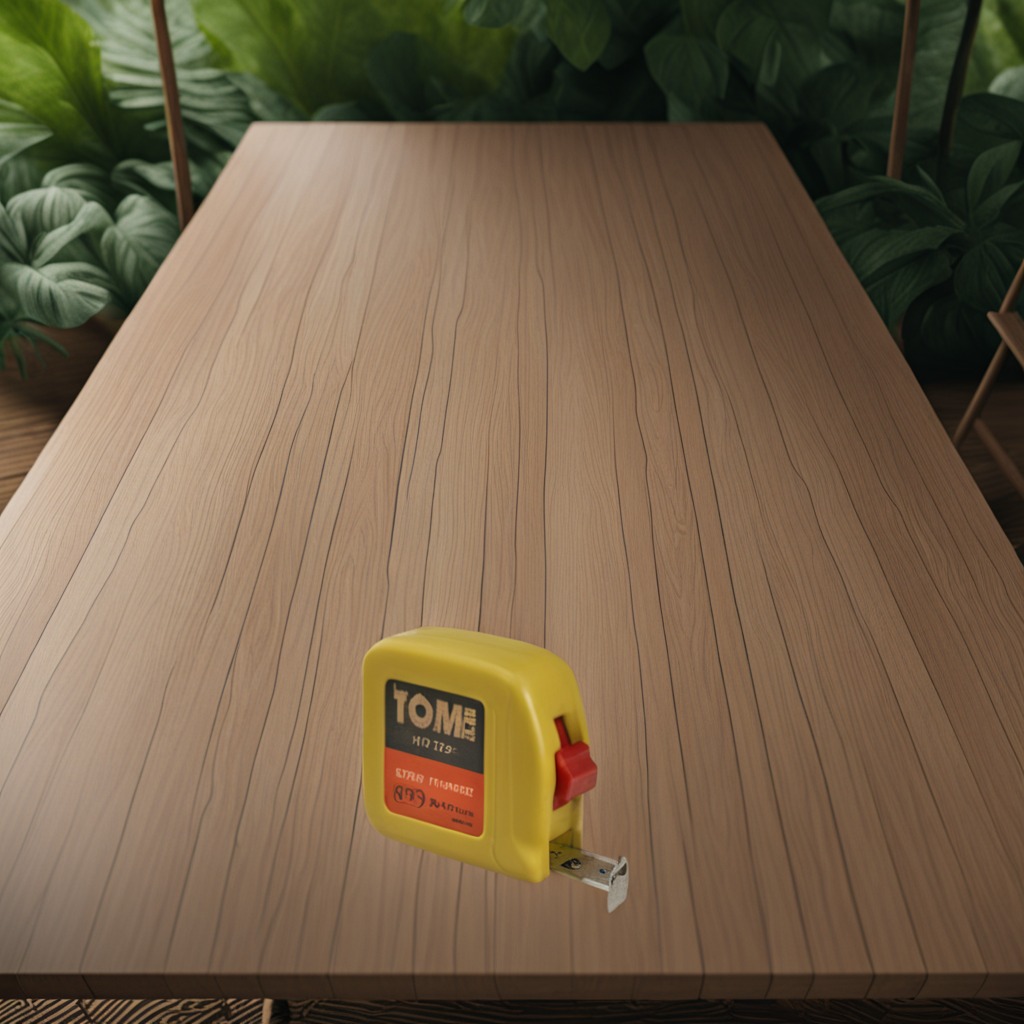
A measuring tape is lying on a clean wooden table inside a jungle field workshop tent humid ambient light worn but